Question: I wanna make a 'jframe' that looks something like this:

As shown on image, I wanna have right side panel to have width of 200px and bottom panel height of 80px, then everything else to be auto, as I want the window to be resizable.
Could someone please help me to achieve this? I've been trying with 'gridLayout', 'BorderLayout' and others. I've seen something with insets, but can't figure it out.
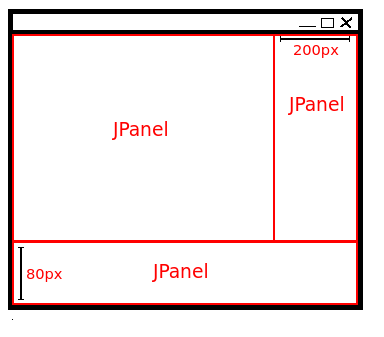
Answer: I believe this should do the trick.
'''
import java.awt.BorderLayout;
import java.awt.Color;
import java.awt.Dimension;
import javax.swing.BorderFactory;
import javax.swing.JFrame;
import javax.swing.JPanel;
public class MainFrame extends JFrame {
public static void main(String[] args) {
MainFrame frame = new MainFrame();
JPanel centerWrapper = new JPanel();
JPanel center = new JPanel();
center.setBackground(Color.BLUE);
JPanel right = new JPanel();
right.setBackground(Color.CYAN);
right.setPreferredSize(new Dimension(200, 10));
centerWrapper.setLayout(new BorderLayout());
centerWrapper.add(center, BorderLayout.CENTER);
centerWrapper.add(right, BorderLayout.EAST);
JPanel bottom = new JPanel();
bottom.setPreferredSize(new Dimension(640, 200));
bottom.setBackground(Color.GREEN);
frame.setLayout(new BorderLayout());
frame.add(centerWrapper, BorderLayout.CENTER);
frame.add(bottom, BorderLayout.SOUTH);
// you can now use center, right and bottom
frame.setDefaultCloseOperation(JFrame.EXIT_ON_CLOSE);
frame.setSize(640, 480);
frame.setLocationRelativeTo(null);
frame.setVisible(true);
}
}
'''